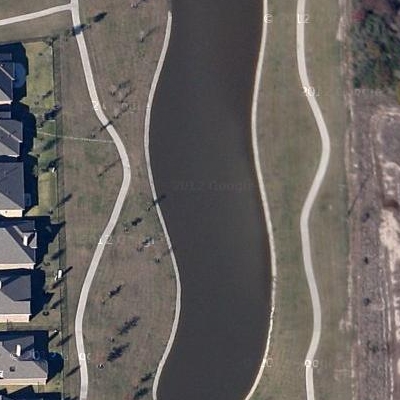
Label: dRiverLake